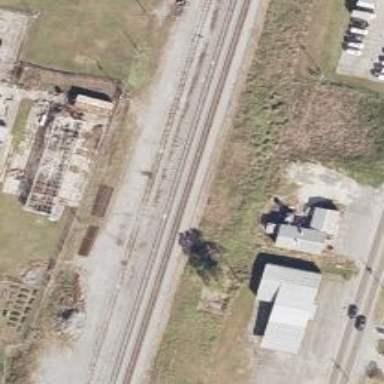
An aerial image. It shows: Railway siding with rails.